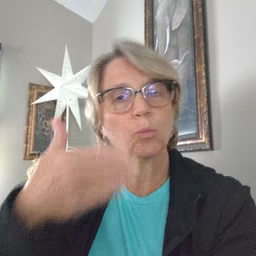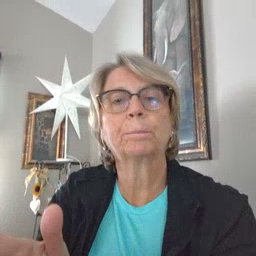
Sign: bedroom